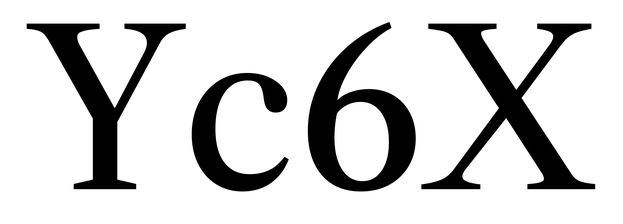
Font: LibreCaslonText_Regular